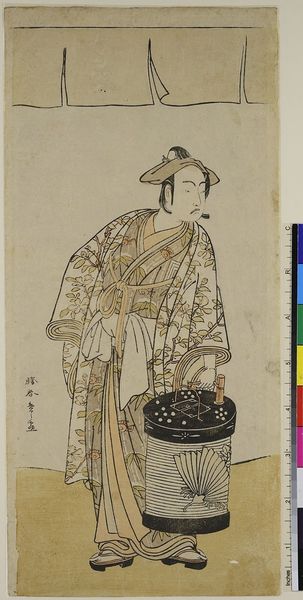
Titel: Der Schauspieler Ichikawa Yaozo II als Okinori
Künstler: Katsukawa Shunsh&#x14D;
Standort: Hamburg
Institution: Museum für Kunst und Gewerbe Hamburg
Schlagwörter: mann, hut, laterne, mensch, theater, holzschnitt, sandalen, japanisch, druckgraphik, druckgrafik, holzstich, tracht, chinesisch, china, zeit, schauspieler, eimer, farbholzschnitt, schauspielerin, kalligraphie, kimono, lampion, volkstracht, kabuki, traditionell, edo, reproduktionen, druckerzeugnisse, pflanzenornamente, geta, theateraufführung, papierlaterne